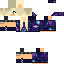
A female human skin with pale skin, wearing brown long hair dressed in a blue tshirt and black pants, featuring a closed mouth.